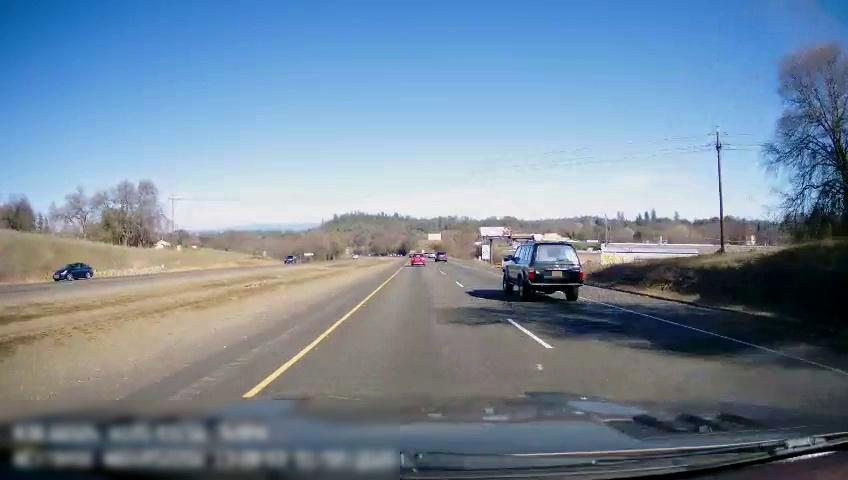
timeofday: Day
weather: Sunny
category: Drivable Space
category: Drivable Space
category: Vehicles | SUV
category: Vehicles | SUV
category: Vehicles | SUV
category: Vehicles | Car
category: Vehicles | SUV
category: Lanes | Current Lane
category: Lanes | Current Lane
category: Lanes | Alternate Lane